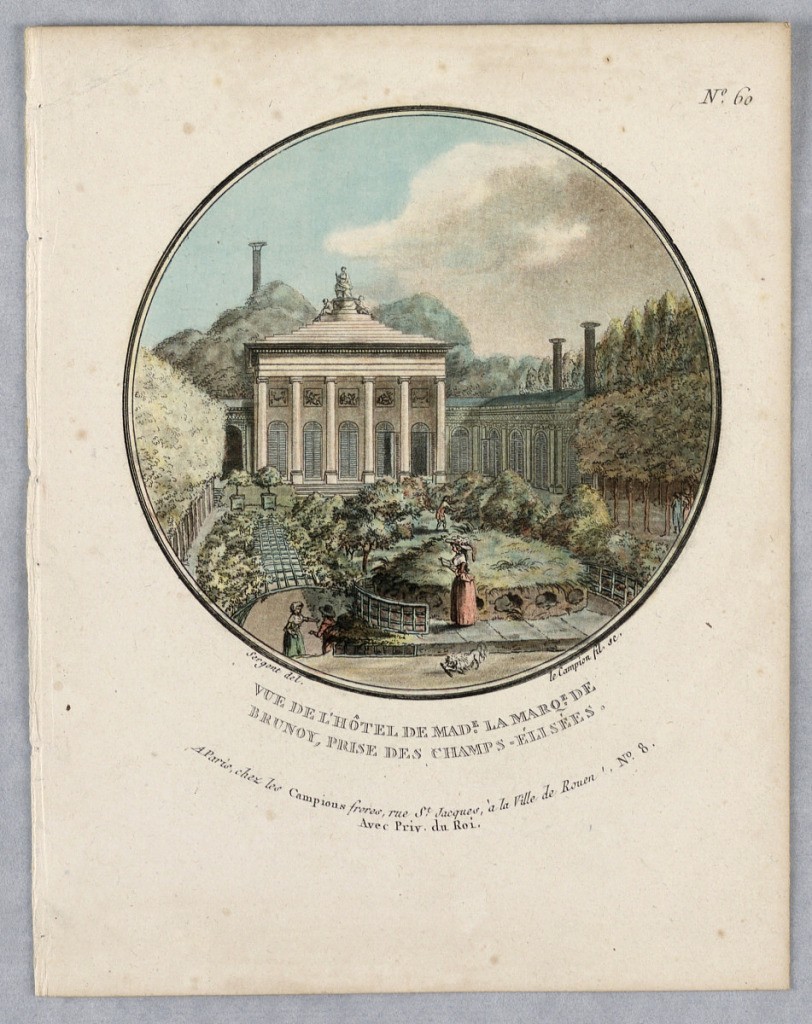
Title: Hôtel dela Marquise de Brunoy, Plate 60 from "Vues Pittoresques des Princepaux Édifices de Paris"
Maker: Les Campion Frères, Paris, France
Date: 1792
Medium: Engraving and brush and watercolors on paper
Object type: Print
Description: Pillared porch of a house, with garden and arbors, figures and a dog in the foreground. Title, artists' and publisher's names below.